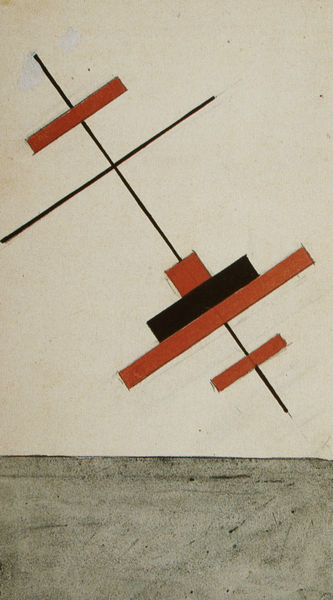
Titel: Entwurf zu einer Festdekoration in Witebsk
Künstler: Vera Jermolajewa
Standort: St. Petersburg
Institution: Russisches Museum
Schlagwörter: gemälde, weiß, komposition, braun, grau, hell, hintergrund, raum, schwarz, symbol, zeichnung, rot, muster, symbolismus, wand, öl, horizont, boden, schräg, moderne, russland, abstrakt, farben, fläche, flächen, formen, linien, weis, balken, neue sachlichkeit, striche, rechtecke, kreuz, rechteck, linie, linear, symmetrisch, strich, bleistift, würfel, senkrecht, ecken, diagonal, geometrisch, stäbe, quader, hubi, eck, schräge, lilien, objekt, schwebend, strecken, geometrie, quadrat, vierecke, geraden, installation, konstruktivismus, avantgarde, russisch, garu, winkel, mathematik, rechtwinklig, stricke, rechter winkel, schräglage, russlnd, paralell, lahm, mathe, konkret, konkrete kunst, malewitsch, suprematismus, kreuzen, kasimir malewitsch, mondrian, aufgespiesst, formalismus, malewich, kostruktivismus, konstruktivismua, recjtecke, rot#, weßer hiintergrund, balkken, schawaz, klarer bildaufbau